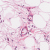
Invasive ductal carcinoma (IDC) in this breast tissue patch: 0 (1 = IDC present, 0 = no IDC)